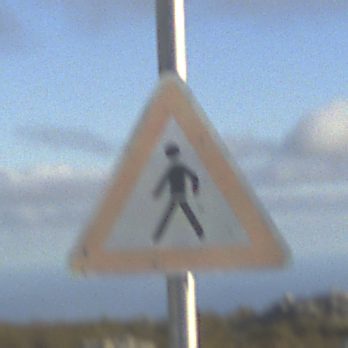
Verkehrszeichen: FussgaengerRechts
Umgebung: Outdoor, Nature
Tageszeit: SunriseSunset
Wetter: PartlyCloudy
Licht: Natural
Jahreszeit: NotSpecified
Kontrast: HighContrast